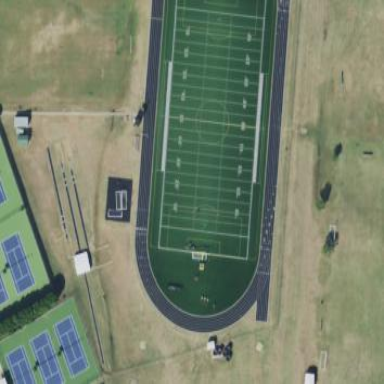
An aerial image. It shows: Athletic track located in leisure land area.